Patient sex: M
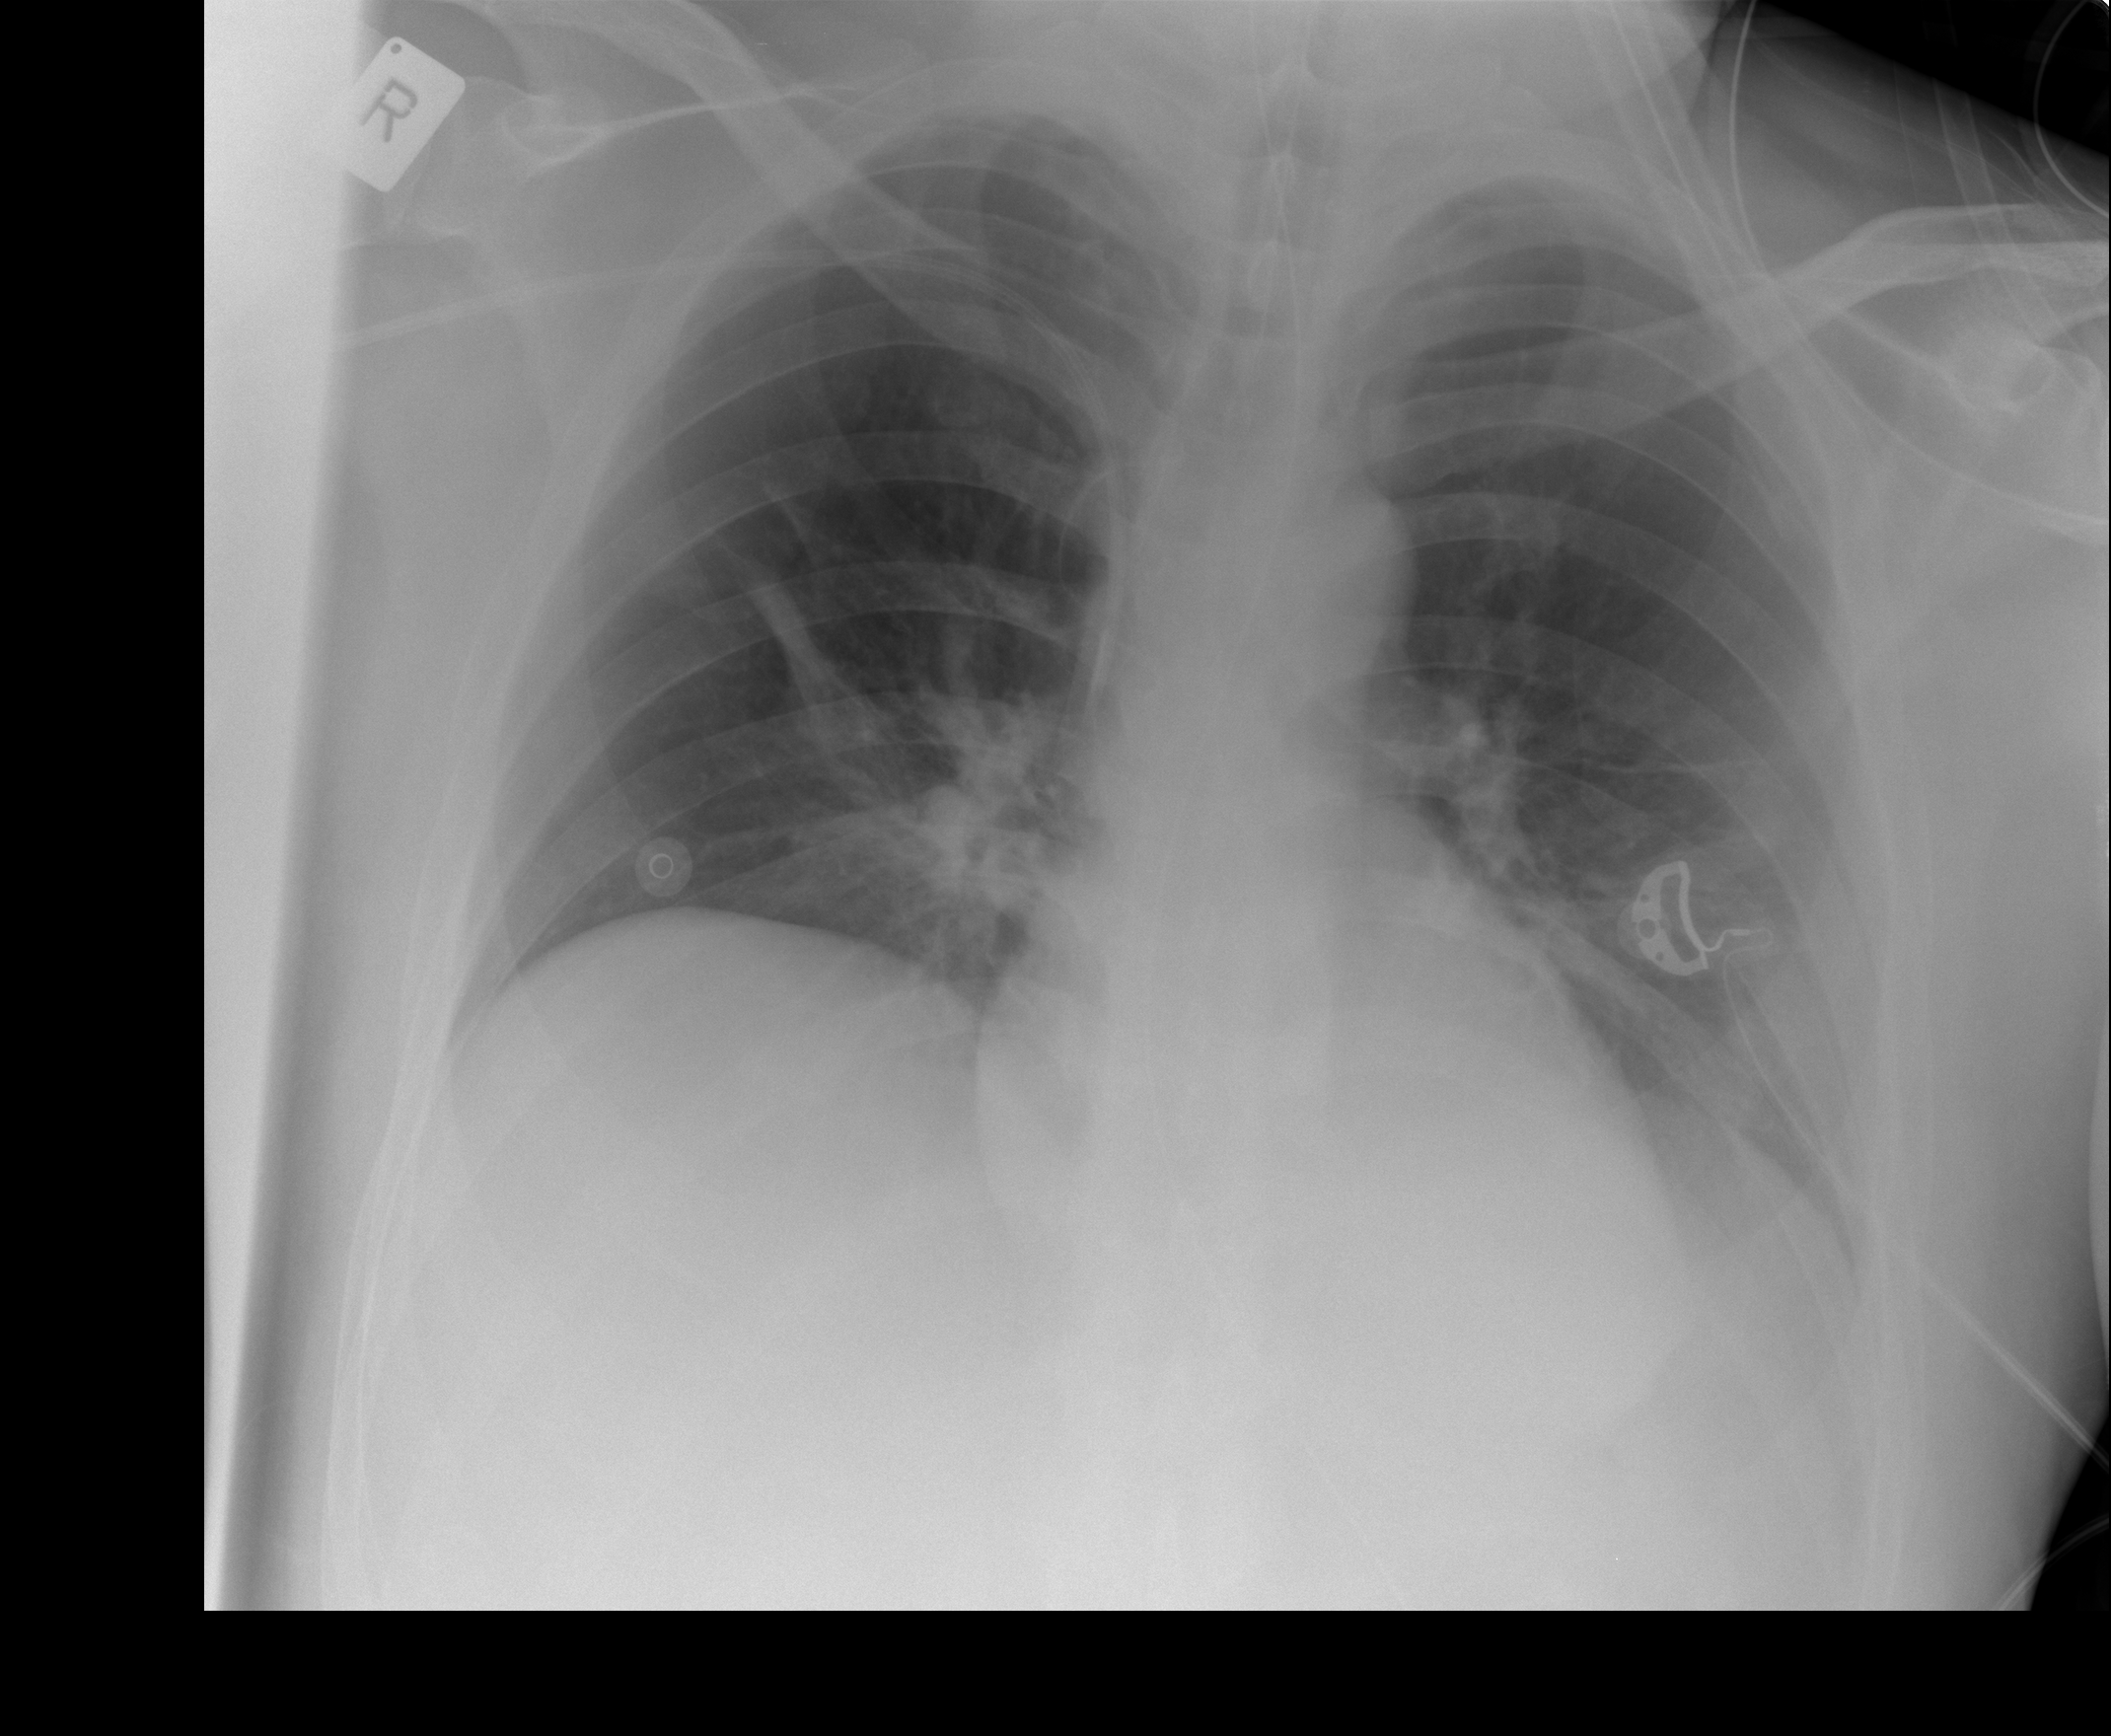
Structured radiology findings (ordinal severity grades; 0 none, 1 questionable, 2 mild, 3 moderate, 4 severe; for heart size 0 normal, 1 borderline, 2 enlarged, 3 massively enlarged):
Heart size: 0
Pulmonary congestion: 0
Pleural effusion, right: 0
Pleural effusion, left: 0
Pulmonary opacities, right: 0
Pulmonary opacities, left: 0
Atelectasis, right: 1
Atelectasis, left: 0